Question: I'm stuck delivering an Access 2010 app to a bunch of Access 2007 users using Access Runtime.
I have constructed a custom menu ribbon that provides the necessary functions. It is working as required, but formatting of the "Text Formatting" group looks a little funky:

The following is the XML I used for the Text Formatting Group:
'''
<mso:group id="mso_c1.3AC2B47" label="Text Formatting" autoScale="true">
<mso:control idQ="mso:Font" visible="true"/>
<mso:control idQ="mso:FontSize" visible="true"/>
<mso:control idQ="mso:AlignLeft" visible="true"/>
<mso:control idQ="mso:AlignCenter" visible="true"/>
<mso:control idQ="mso:AlignRight" visible="true"/>
</mso:group>
'''
I'm looking to position Font and Size combo boxes side-by-side, and the 3 alignment icons below...
Any suggestions to try?
Thanks
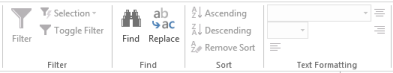
Answer: Getting close.
I am able to group the 3 alignment buttons together, but cannot likewise group the font/size combos. Maybe a little less funky. :)

'''
<mso:group id="mso_c1.3AC2B47" label="Text Formatting" autoScale="true">
<mso:control idQ="mso:Font" visible="true"/>
<mso:control idQ="mso:FontSize" visible="true"/>
<mso:buttonGroup id="Align">
<mso:control idQ="mso:AlignLeft" visible="true"/>
<mso:control idQ="mso:AlignCenter" visible="true"/>
<mso:control idQ="mso:AlignRight" visible="true"/>
</mso:buttonGroup>
</mso:group>
'''